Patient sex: M
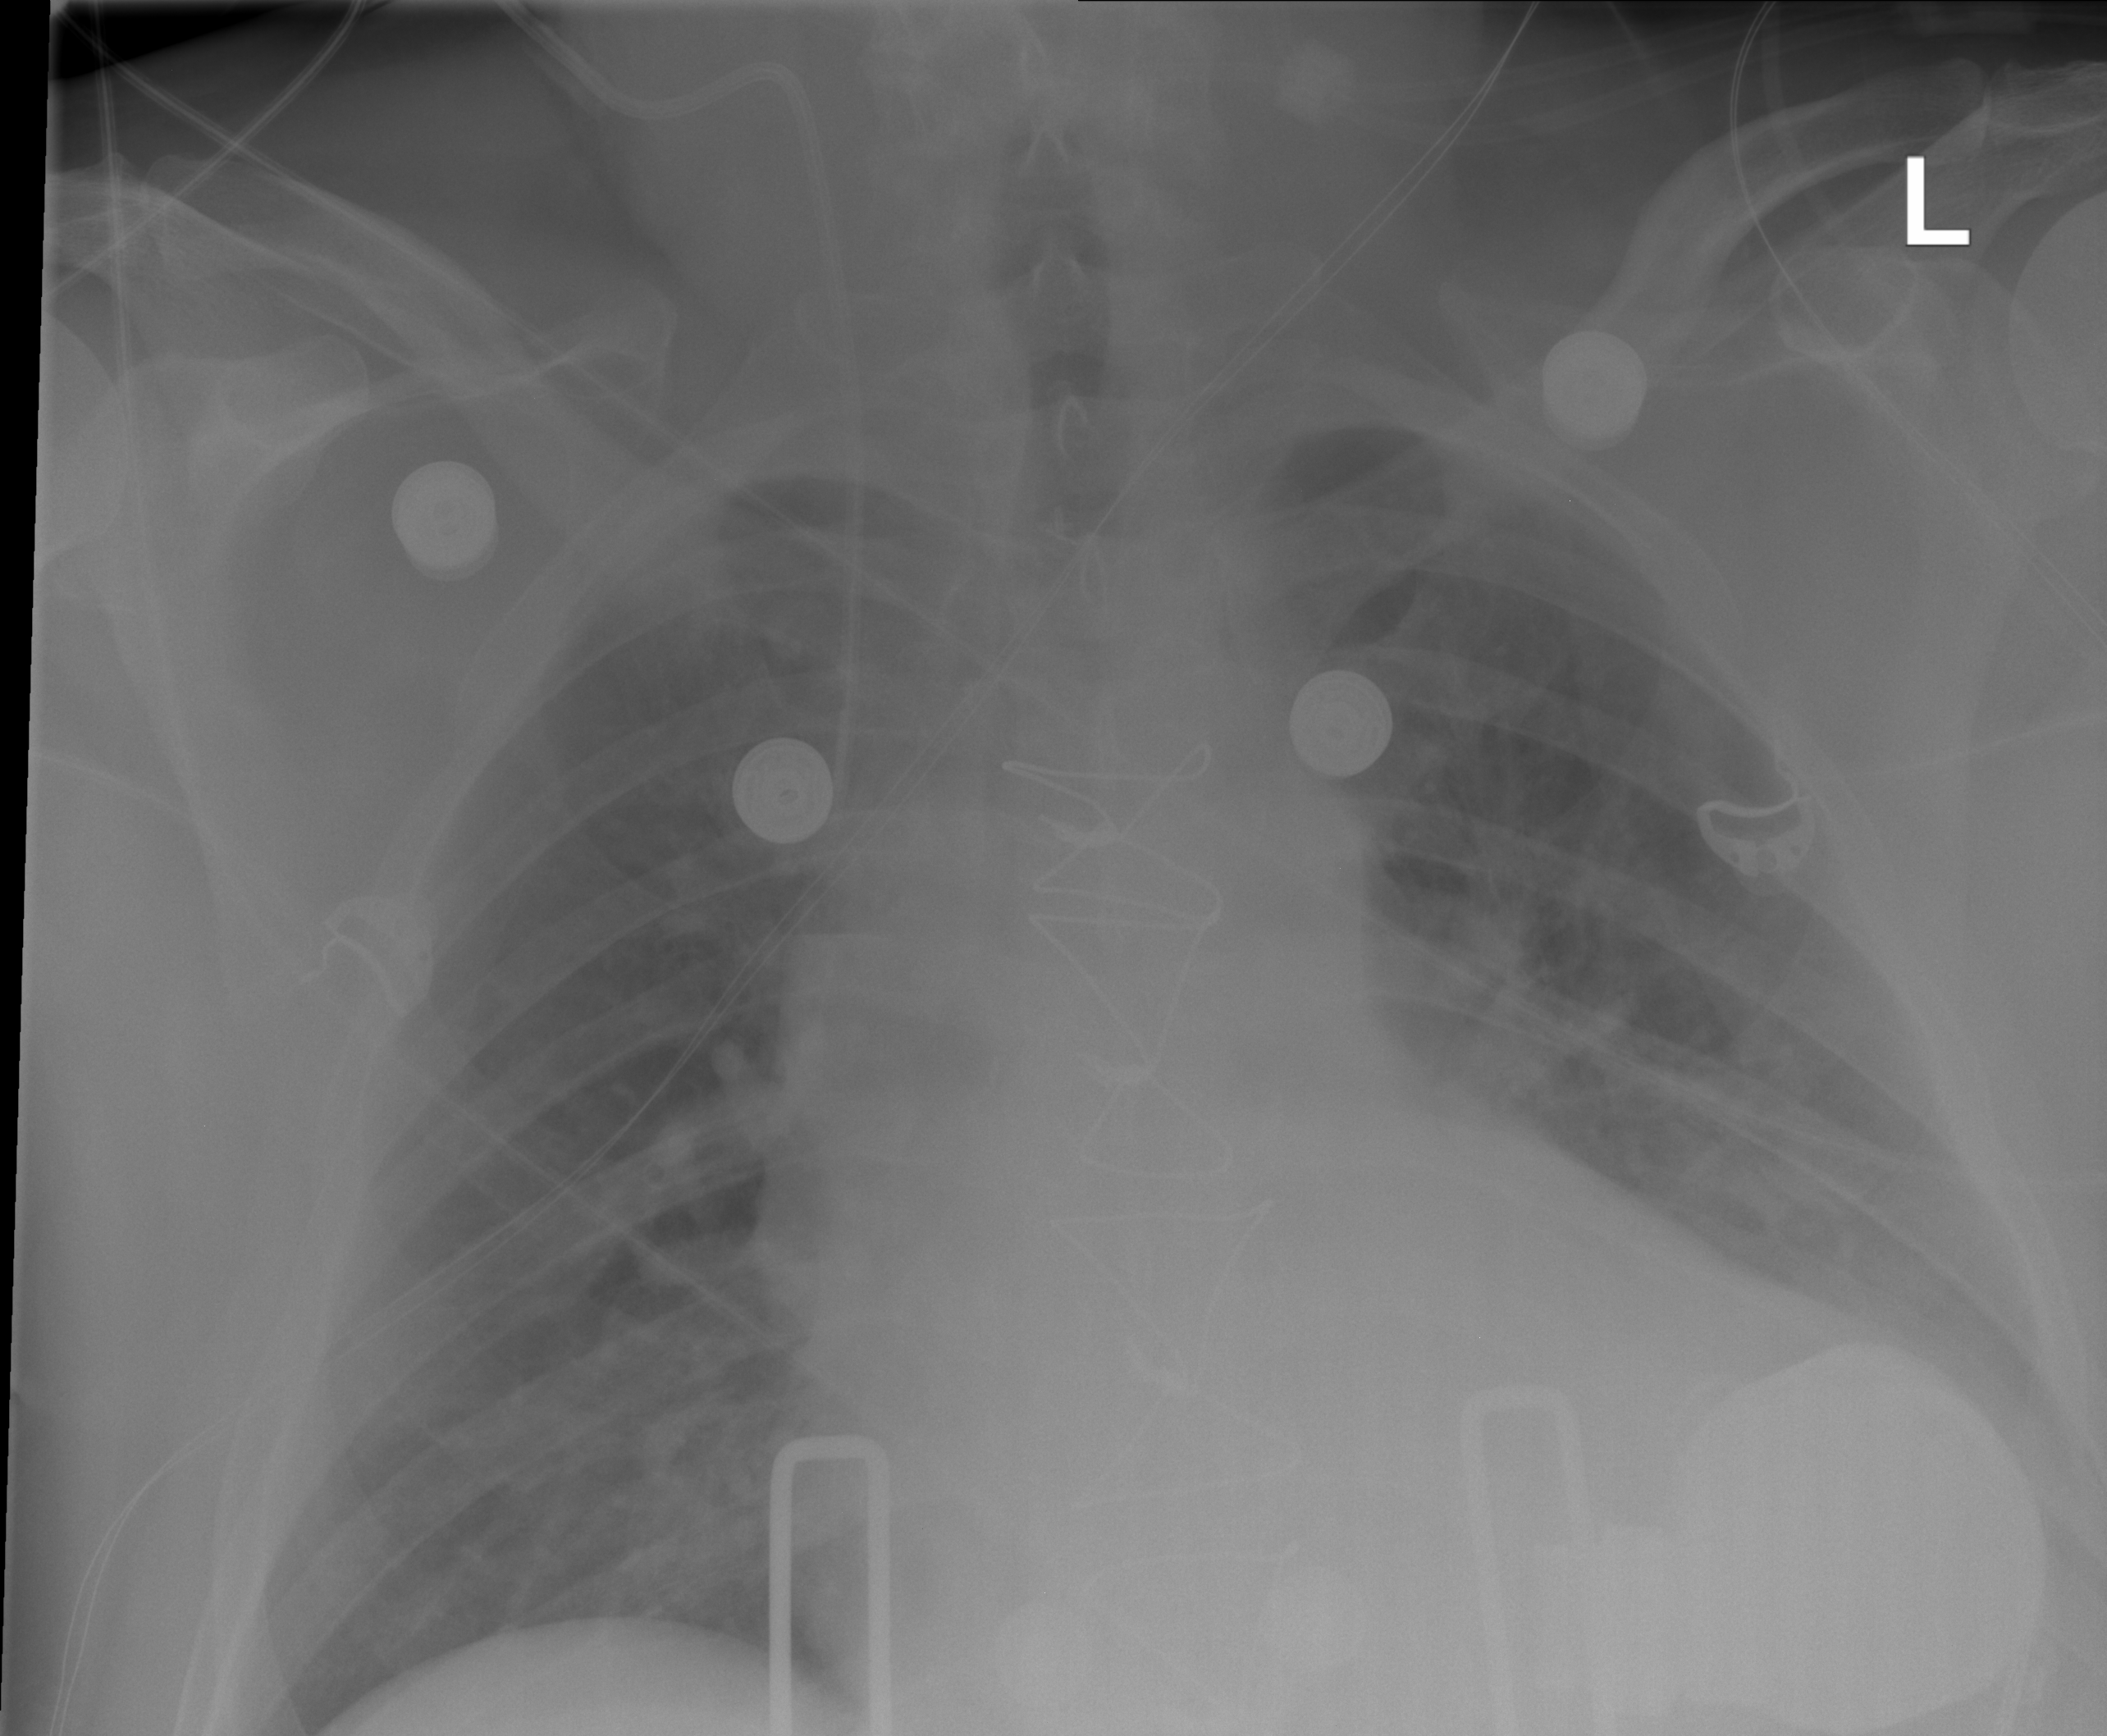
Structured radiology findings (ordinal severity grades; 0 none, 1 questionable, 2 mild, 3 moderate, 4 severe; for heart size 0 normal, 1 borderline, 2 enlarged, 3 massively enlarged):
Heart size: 2
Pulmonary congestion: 2
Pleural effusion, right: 0
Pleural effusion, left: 0
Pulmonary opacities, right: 0
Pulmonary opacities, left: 0
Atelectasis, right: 0
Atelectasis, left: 0